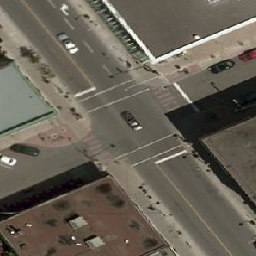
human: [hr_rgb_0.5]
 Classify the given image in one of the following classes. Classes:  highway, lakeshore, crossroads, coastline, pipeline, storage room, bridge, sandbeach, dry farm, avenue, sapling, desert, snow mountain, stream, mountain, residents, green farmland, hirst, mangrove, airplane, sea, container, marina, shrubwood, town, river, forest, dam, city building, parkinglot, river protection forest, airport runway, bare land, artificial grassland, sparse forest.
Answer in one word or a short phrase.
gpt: crossroads